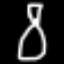
Label: hourglass